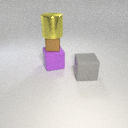
large yellow metal cylinder above large purple rubber cube